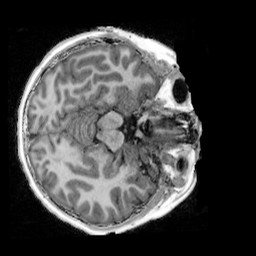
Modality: UNIT1_denoised
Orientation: axial
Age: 10
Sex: female
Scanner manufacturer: siemens
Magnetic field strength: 3 T
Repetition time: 4 s
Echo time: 0.00303 s